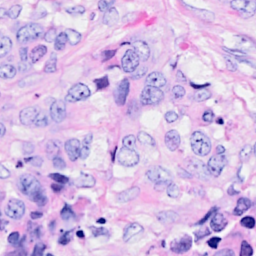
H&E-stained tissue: Breast